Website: apple
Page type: customer-info-address
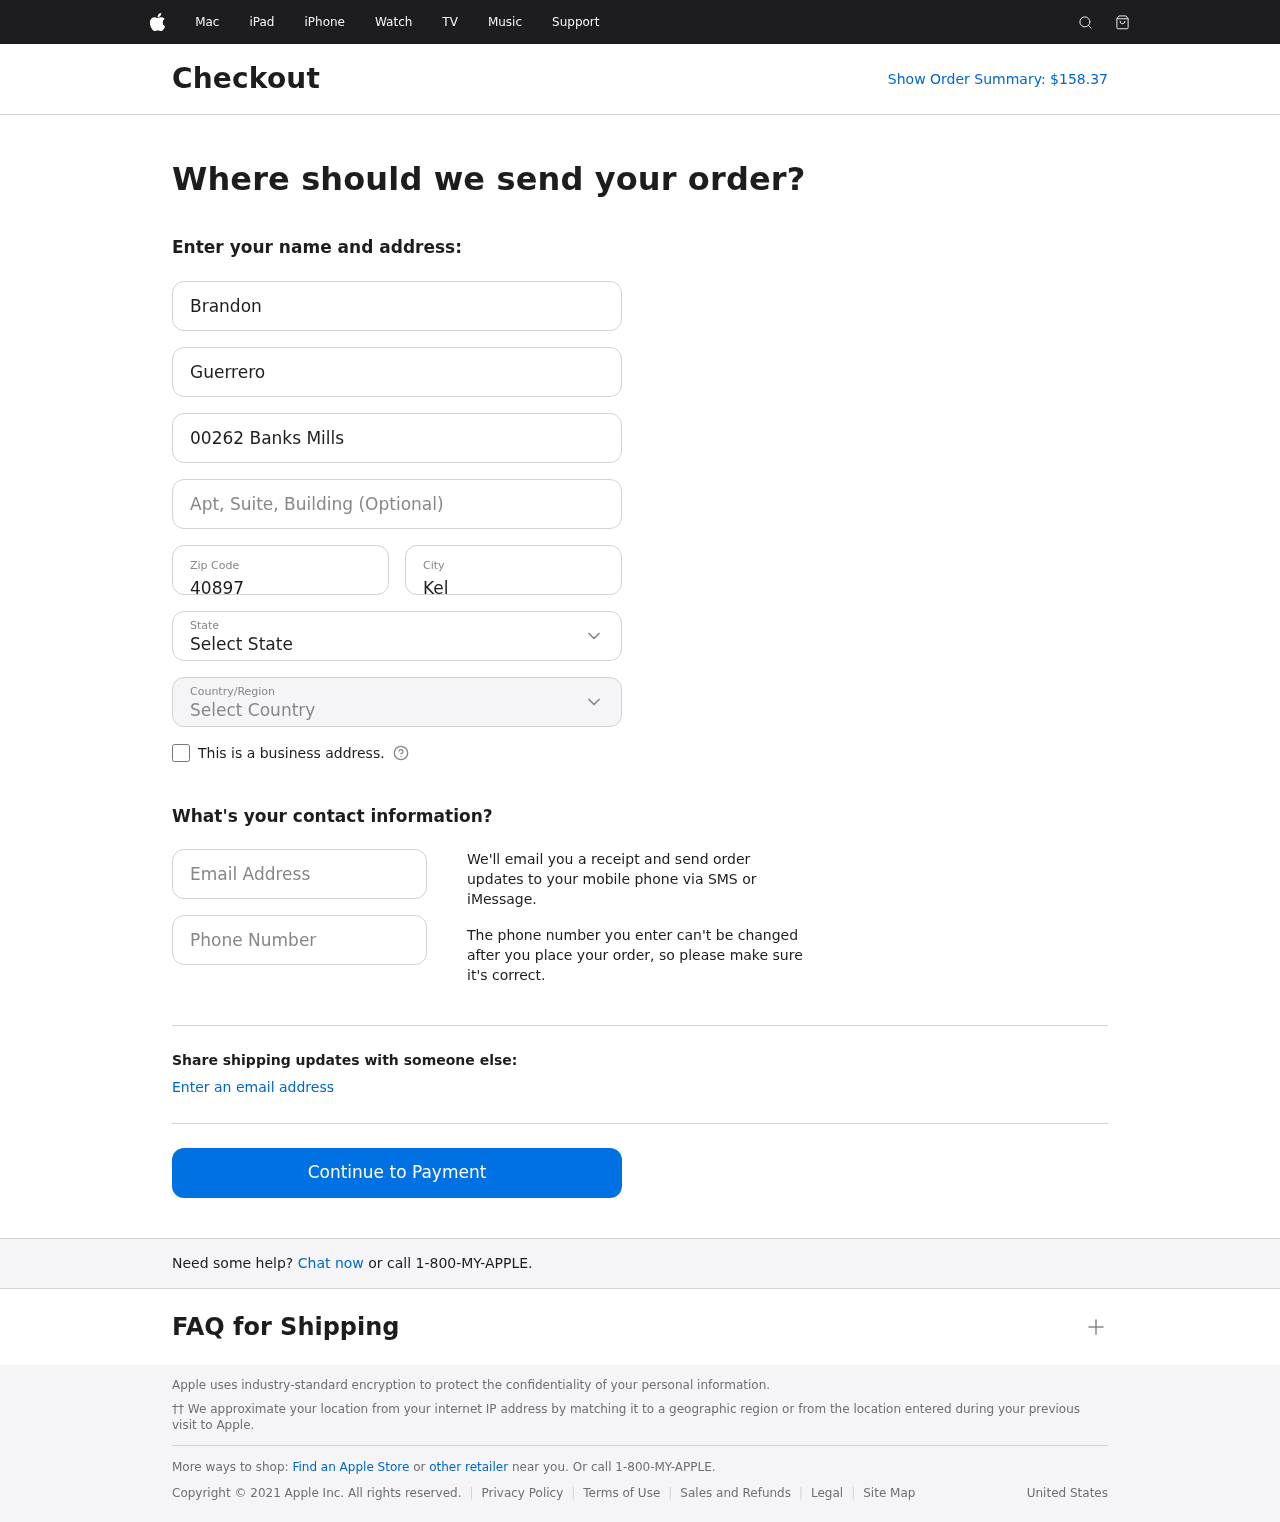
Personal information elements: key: PII_CITY
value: Kellyborough
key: PII_COUNTRY
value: United States
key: PII_EMAIL
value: brandon.guerrero@yahoo.com
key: PII_FIRSTNAME
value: Brandon
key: PII_LASTNAME
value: Guerrero
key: PII_PHONE
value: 6495848668
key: PII_POSTCODE
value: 40897
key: PII_STATE
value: Utah
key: PII_STREET
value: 00262 Banks Mills
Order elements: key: ORDER_TOTAL
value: Show Order Summary: $158.37